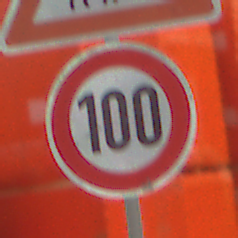
Verkehrszeichen: Geschwindigkeit100
Zusatzzeichen oben: ViehtriebLinks
Umgebung: Outdoor, Suburban
Tageszeit: MorningAfternoon
Wetter: PartlyCloudy
Licht: Natural
Jahreszeit: NotSpecified
Kontrast: LowContrast